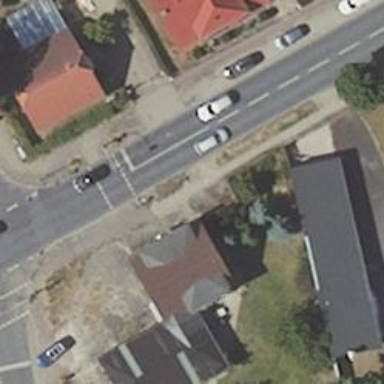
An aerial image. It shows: Crossing with traffic signals.